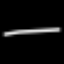
Label: line